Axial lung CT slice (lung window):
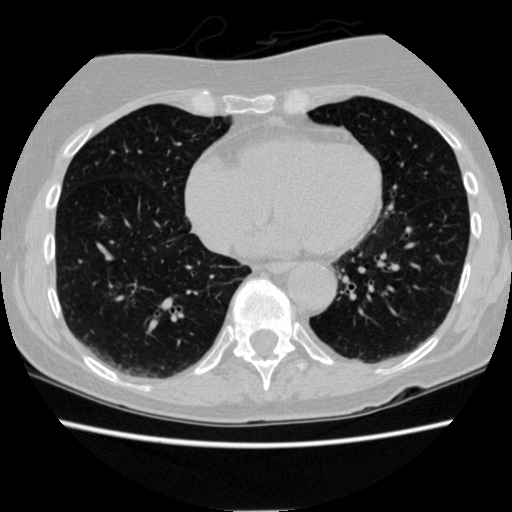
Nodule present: no